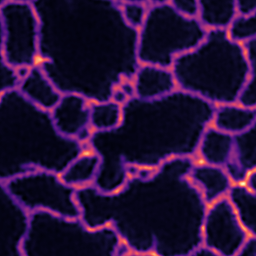
Label: Super-resolution ER image